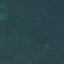
Land use / land cover: Forest